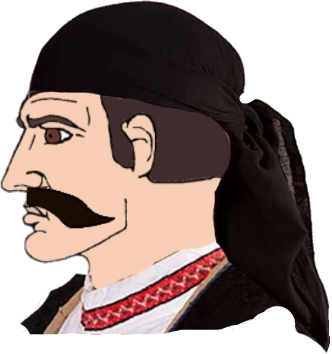
Label: 4_Yes_Chad